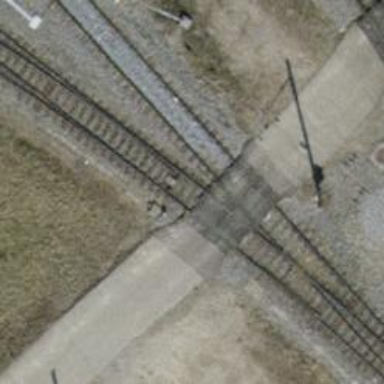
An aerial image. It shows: Level crossing along the railway.